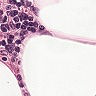
Metastatic tissue present: no